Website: home-depot
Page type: billing-address
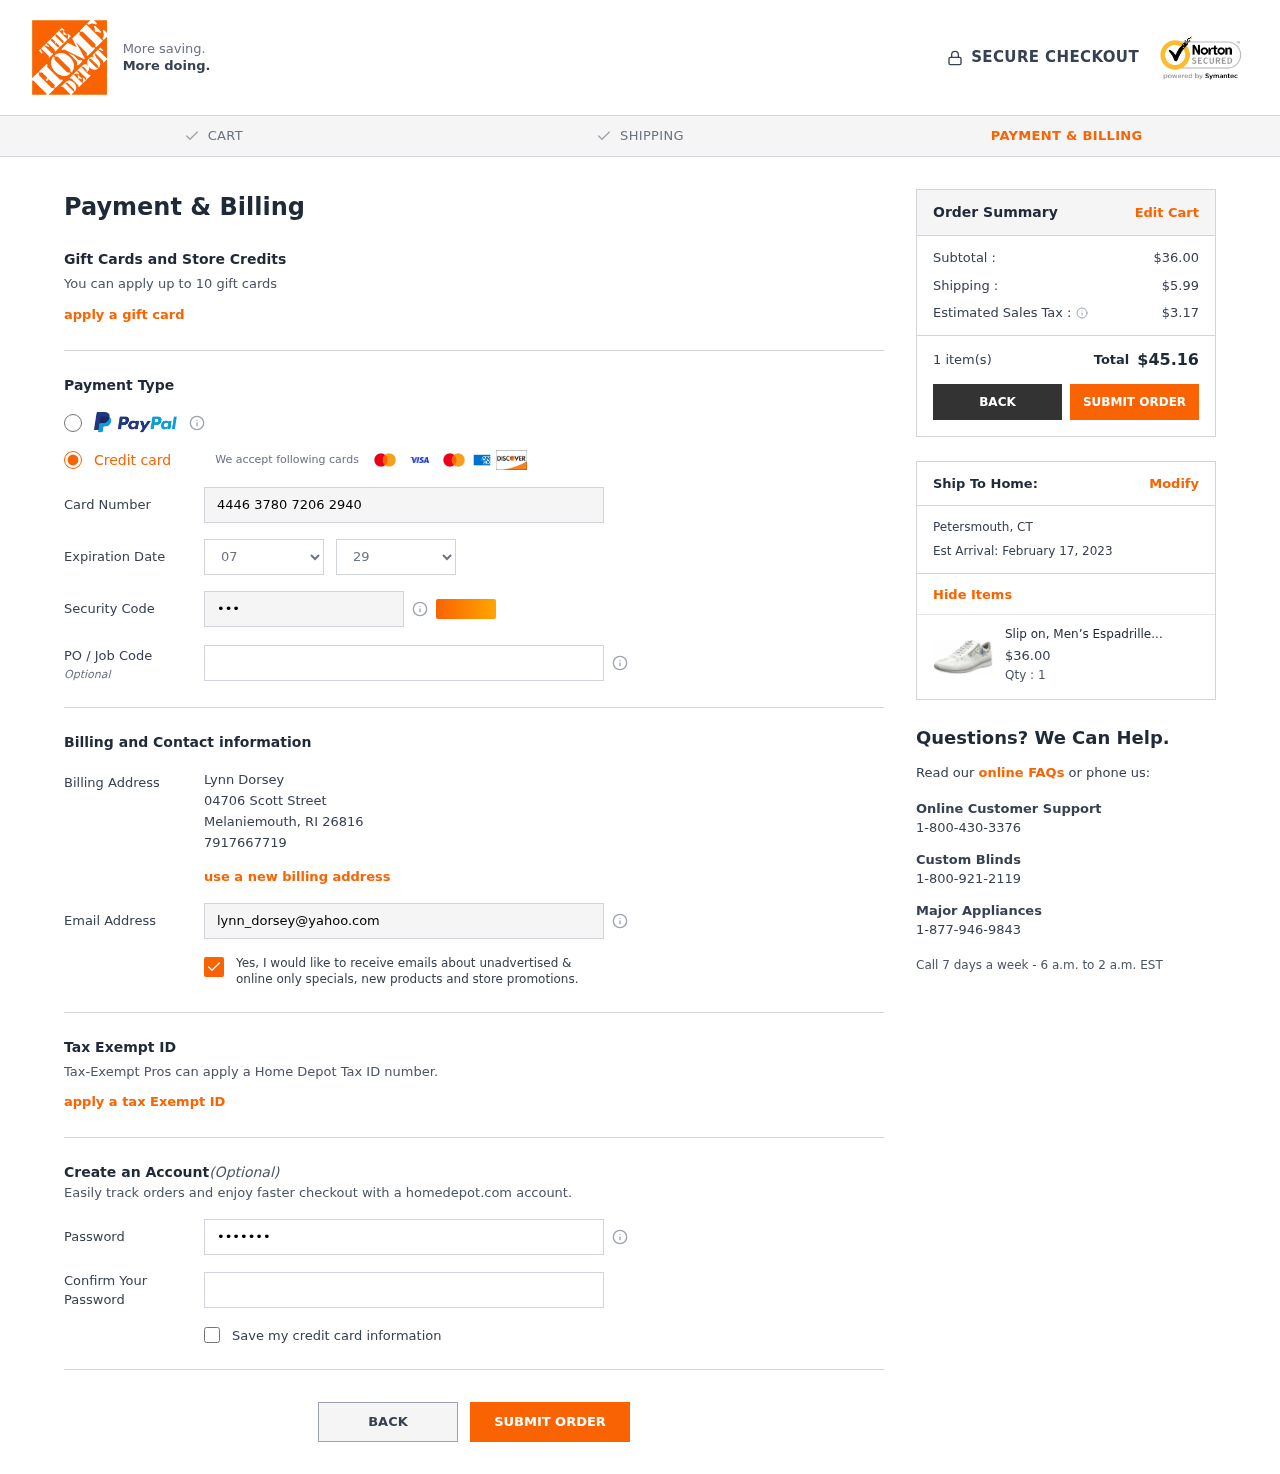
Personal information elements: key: PII_CARD_CVV
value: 422
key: PII_CARD_EXPIRY_MONTH
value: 07
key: PII_CARD_EXPIRY_YEAR
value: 29
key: PII_CARD_NUMBER
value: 4446 3780 7206 2940
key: PII_CITY
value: Melaniemouth
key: PII_CITY2
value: Petersmouth
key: PII_EMAIL
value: lynn_dorsey@yahoo.com
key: PII_FULLNAME
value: Lynn Dorsey
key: PII_PHONE
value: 7917667719
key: PII_POSTCODE
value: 26816
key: PII_STATE_ABBR
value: RI
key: PII_STATE_ABBR2
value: CT
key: PII_STREET
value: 04706 Scott Street
Product elements: key: PRODUCT1_NAME
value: Slip on, Men’s Espadrilles
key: PRODUCT1_PRICE
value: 36
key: PRODUCT1_QUANTITY
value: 1
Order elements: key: ORDER_SUBTOTAL
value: $36.00
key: ORDER_SHIPPING_COST
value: $5.99
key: ORDER_TAX
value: $3.17
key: ORDER_NUM_ITEMS
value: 1 item(s)
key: ORDER_TOTAL
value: $45.16
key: ORDER_DELIVERY_DATE
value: Est Arrival: February 17, 2023